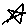
Label: star